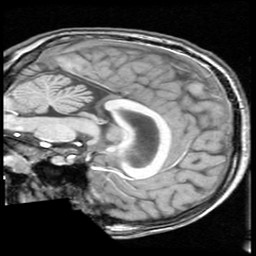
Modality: T1w
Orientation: sagittal
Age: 13
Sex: male
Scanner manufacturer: ge
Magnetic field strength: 1.5 T
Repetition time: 0.03333 s
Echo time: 0.008 s